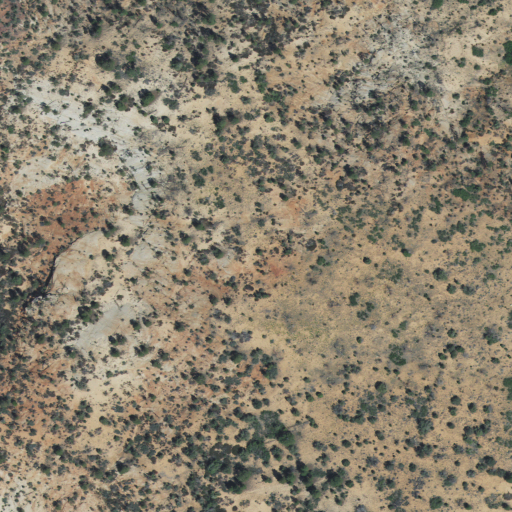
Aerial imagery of mountain in Utah named Transview Mountain containing shrub and evergreen forest